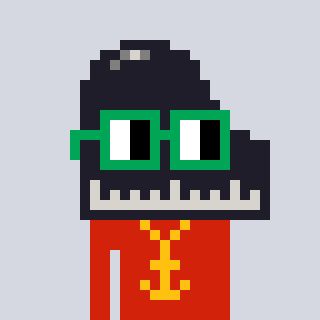
a pixel art character with square green glasses, a piano-shaped head and a red-colored body on a cool background